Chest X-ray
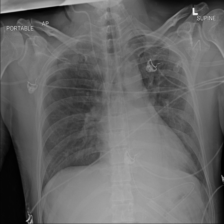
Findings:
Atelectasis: positive
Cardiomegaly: negative
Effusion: negative
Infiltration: negative
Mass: negative
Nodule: negative
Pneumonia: negative
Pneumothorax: negative
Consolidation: negative
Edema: negative
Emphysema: negative
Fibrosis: negative
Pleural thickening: negative
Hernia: negative